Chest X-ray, PA view. Patient: 47 years old, sex F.
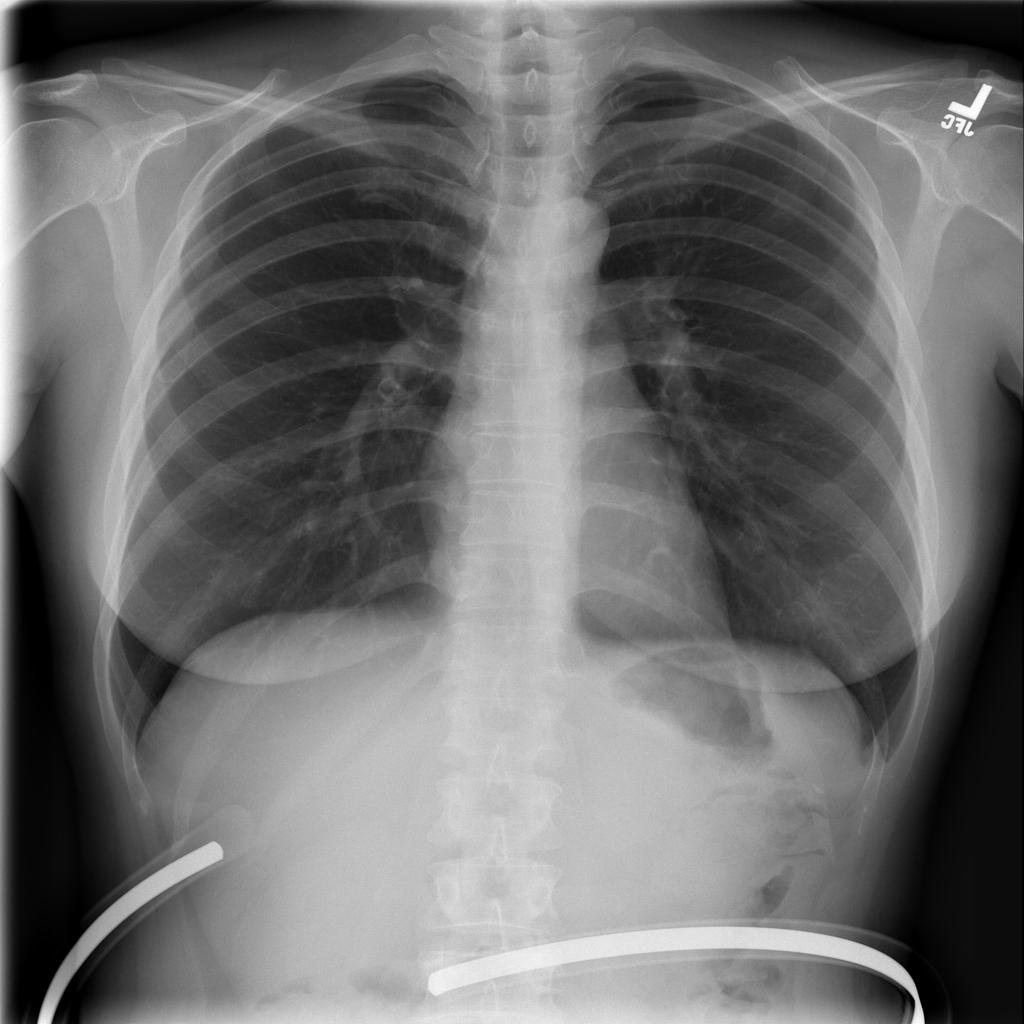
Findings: No Finding